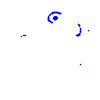
Particle: electron